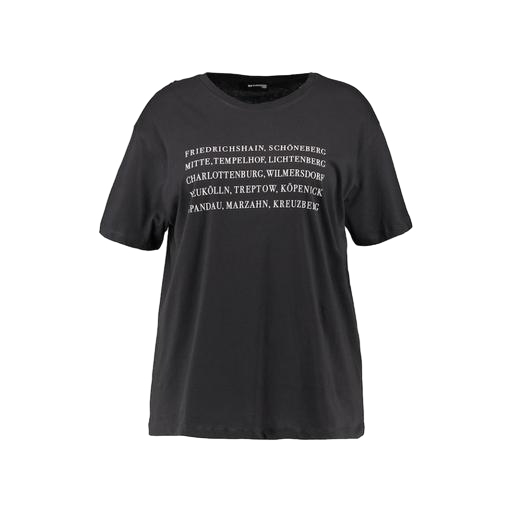
black plus size printed t-shirt only macy, mid t-shirt, graphic tee, white background